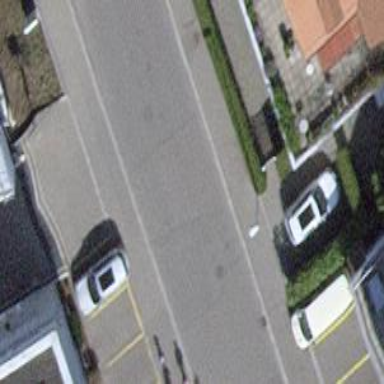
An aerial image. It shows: Tertiary road with asphalt surface. The right sidewalk also has asphalt surface.